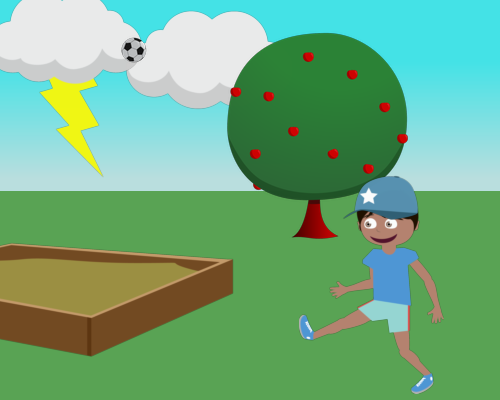
large cloud in left and right large cloud with soccer ball in between on right small apple tree covering right of cloud a large smiling boy kicking on leg wearing a blue hat large sandbox in left with cutting edge from left